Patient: sex M, age 55
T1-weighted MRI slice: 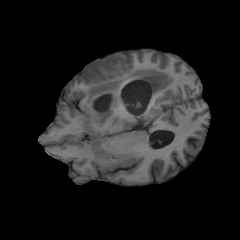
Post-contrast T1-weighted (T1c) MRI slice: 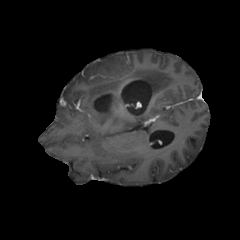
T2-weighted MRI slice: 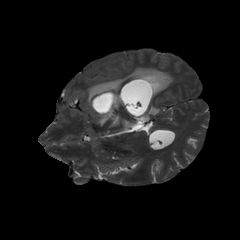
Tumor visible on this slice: yes
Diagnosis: Glioblastoma, IDH-wildtype
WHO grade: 4